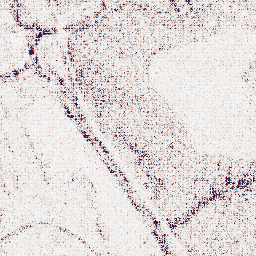
Category: wavelet
Decomposition family: wavelet_dwt
Decomposition parameters: wavelet: coif2
level: 1
Upsampling method: area
Upsampling parameters: scale: 2
Upsampling scale: 2